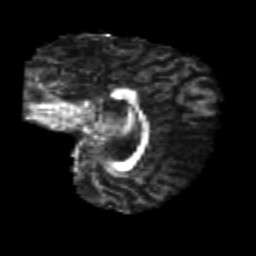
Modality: FA
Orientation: sagittal
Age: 24
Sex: female
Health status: healthy
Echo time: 0.074 s